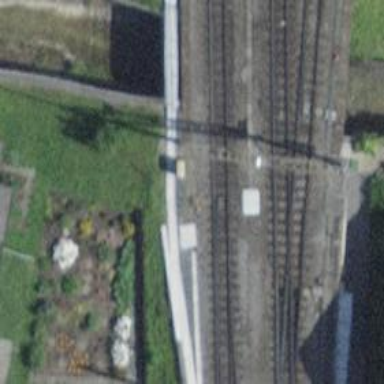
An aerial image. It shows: Narrow-gauge railway with single track. The railway is electrified with contact line.